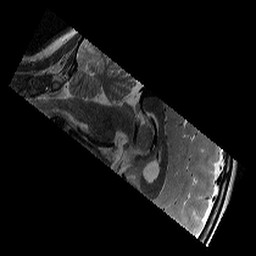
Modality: T2w
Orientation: sagittal
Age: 10
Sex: female
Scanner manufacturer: siemens
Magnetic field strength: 3 T
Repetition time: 9.23 s
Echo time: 0.067 s